Interaction volume radius: 10 \u00c5
Interaction volume height: 10 \u00c5
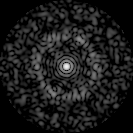
Disorder parameter: 0.7904